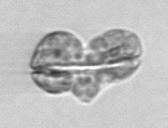
Label: Karenia